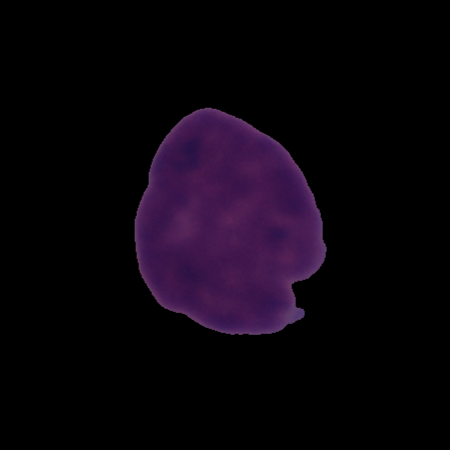
Label: cancer